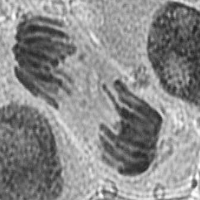
Label: anaphase